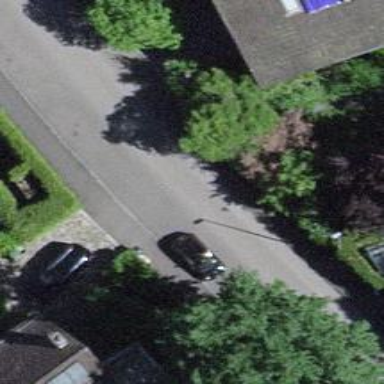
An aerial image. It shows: Residential road with asphalt surface. There are sidewalks on both sides of the road.